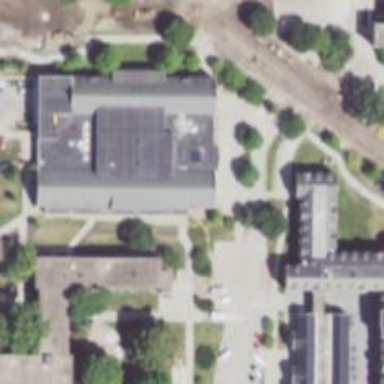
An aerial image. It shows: View of university building.